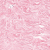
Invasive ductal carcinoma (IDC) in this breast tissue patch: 0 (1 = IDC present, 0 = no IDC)